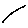
Label: line